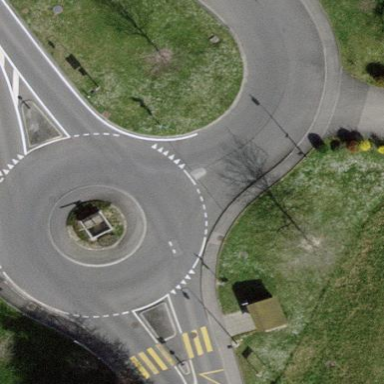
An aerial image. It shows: Tertiary road that leads to roundabout.